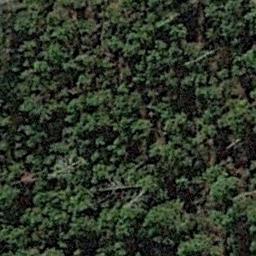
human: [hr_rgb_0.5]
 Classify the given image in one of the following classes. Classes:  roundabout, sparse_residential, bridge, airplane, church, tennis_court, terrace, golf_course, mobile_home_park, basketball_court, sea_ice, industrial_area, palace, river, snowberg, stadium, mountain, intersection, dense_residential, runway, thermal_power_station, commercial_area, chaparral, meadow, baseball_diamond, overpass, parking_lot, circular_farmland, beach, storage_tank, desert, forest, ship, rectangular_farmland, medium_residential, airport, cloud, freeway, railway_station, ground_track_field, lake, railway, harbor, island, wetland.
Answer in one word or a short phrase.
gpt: forest